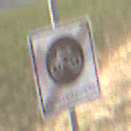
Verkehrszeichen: EndeFahrradstrasse
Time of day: MorningAfternoon
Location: Outdoor (Nature)
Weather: PartlyCloudy
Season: NotSpecified
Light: Natural